Question: I'm using FuelUX to create a Pillbox so that the user can add keywords by using javascript.
Javascript gets the data from the textbox and adds it to the unordered list.
Along with those keywords I want to add some fields that I wrap into a POCO and want to post to the server.
Now obviously I want to post those keywords along with my POCO or also wrap those keywords into my POCO, in this case DummyClass.
Can anyone tell me how to do this?
This is a visual representation of what I want to achieve with keywords and a title.

My Controller code :
'''
public ActionResult Create()
{
return View();
}
[HttpPost]
public ActionResult Create(DummyClass obj)
{
// PROCESS OBJECT & LIST OF DATA OUT OF MY <UL>-control
}
'''
My View code :
'''
@using System.Web.Optimization
@model Test.DummyClass
@{
ViewBag.Title = "Index";
}
@section content
{
<div class="editor-label">
@Html.LabelFor(model => model.Title)
</div>
<div class="editor-field">
@Html.EditorFor(model => model.Title)
@Html.ValidationMessageFor(model => model.Title)
</div>
<div id="MyPillbox" class="pillbox">
<ul>
<li data-value="foo">Item One</li>
<li class="status-success">Item Two</li>
<li class="status-warning">Item Three</li>
<li class="status-important">Item Four</li>
<li class="status-info">Item Five</li>
<li class="status-success">Item Six</li>
<li>Item Seven</li>
</ul>
</div>
<input type="text" id="newTag" value="test"/>
<input type="button" value="Add" id="btnAddTag"/>
<input type="submit"/>
}
@section scripts
{
@Styles.Render("~/Scripts/fuelUX")
<script>
$(function() {
$('#btnAddTag').click(function () {
$('#MyPillbox ul').append('<li class="status-info">' + $('#newTag').val() + '</li>');
});
});
</script>
'''
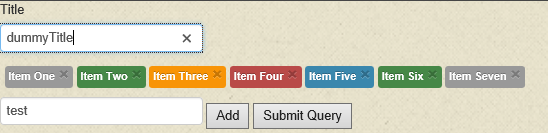
Answer: If you can add a hidden HTML field to every pill, you're probably good to go:
'''
$(function() {
$('#btnAddTag').click(function () {
$('#MyPillbox ul').append('<li class="status-info">' + $('#newTag').val() + '<input type="hidden" name="Tags" value="' + $('#newTag').val() + '" /></li>');
});
});
'''
In the controller, you could have this model for your action method:
'''
public class SomeModel {
public string Title { get; set; }
public string[] Tags { get; set; }
}
'''